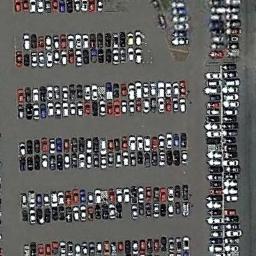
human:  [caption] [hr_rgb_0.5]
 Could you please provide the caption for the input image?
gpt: There are a dozen cars in the parking lot .

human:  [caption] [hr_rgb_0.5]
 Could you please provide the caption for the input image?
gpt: The parking lot has lots of cars arranged neatly in lines .

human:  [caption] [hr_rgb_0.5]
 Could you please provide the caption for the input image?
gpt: There are many different colors and styles of cars in the parking lot .

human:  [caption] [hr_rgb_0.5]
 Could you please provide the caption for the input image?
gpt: The parking lot is full of cars .

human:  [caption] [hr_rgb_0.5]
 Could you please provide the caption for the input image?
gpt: There are hundreds of cars on the parking lot .